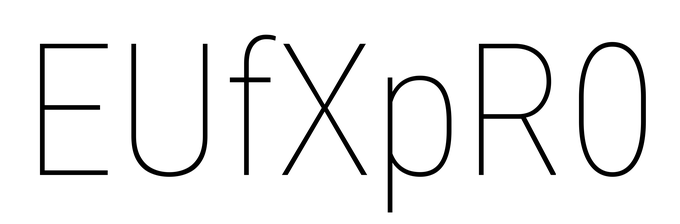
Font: Roboto_Condensed_Thin